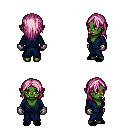
a pixel art fantasy rpg character, female body template, orc, green skin, blue robe, metal pants, pink long hairstyle, metal gloves, black slippers, four views (front, back, left, right), 2x2 character sprite sheet, small pixel art, hard edges, no anti-aliasing